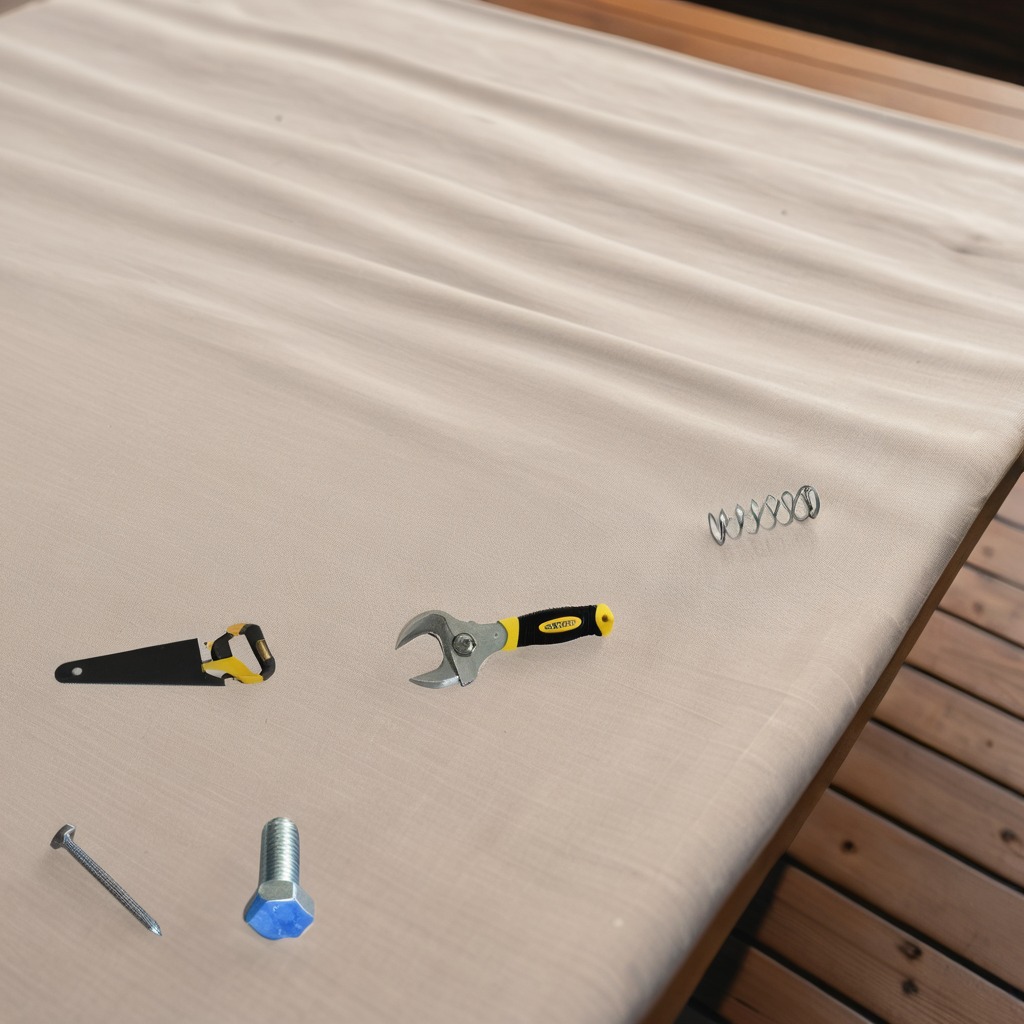
A metal machine screw, an iron nail, a coiled metal spring, a handheld metal saw, and a wrench are lying on the wooden table in an outdoor workshop during daytime bright natural light soft shadows worn but beneath the cloth.